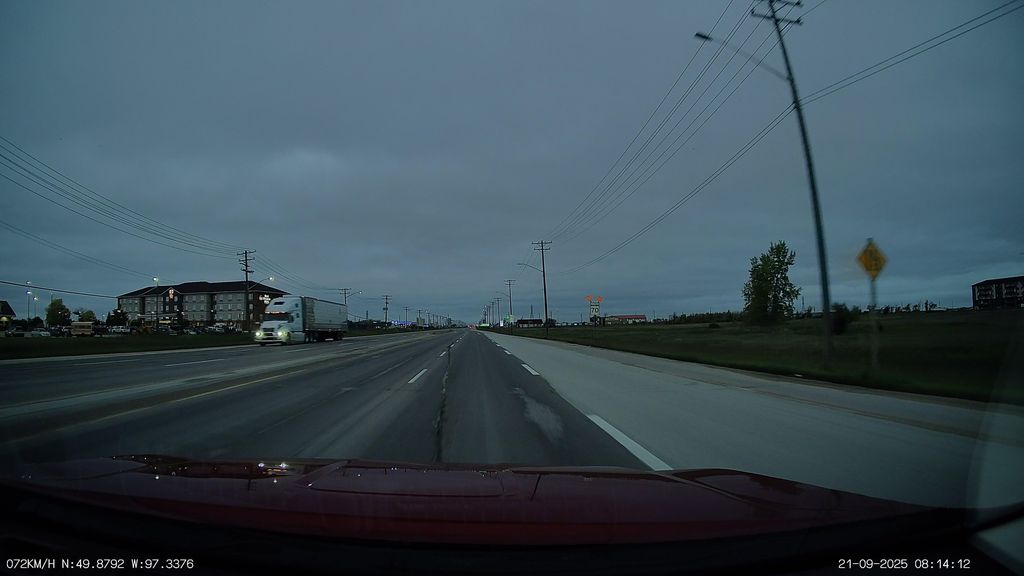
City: winnipeg